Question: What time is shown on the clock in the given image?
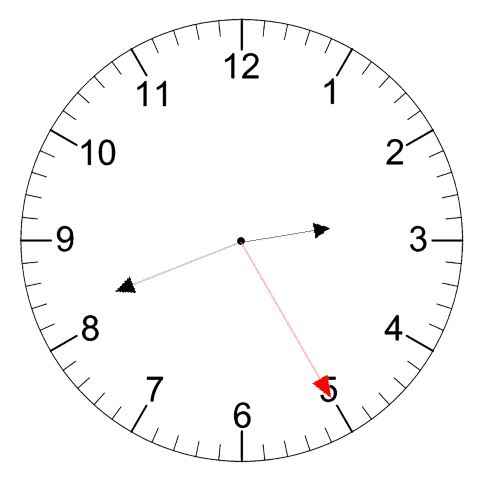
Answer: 02:41:25